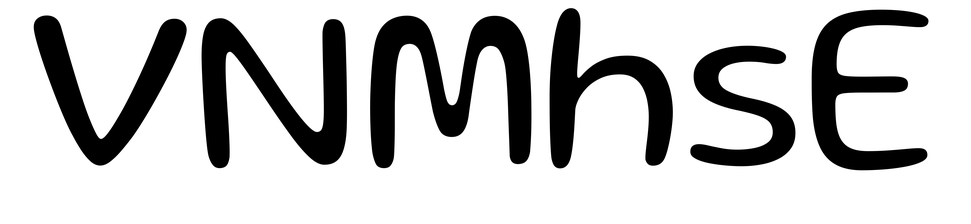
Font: Gluten_Light